Field crop: maize
Growth stage: 1
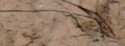
Species: lolium